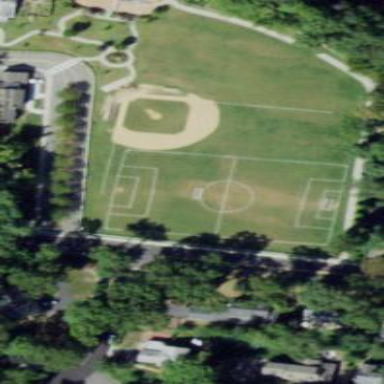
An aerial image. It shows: Soccer pitch for leisureland activities.